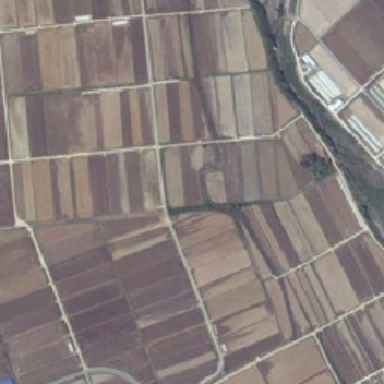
Farmland is colored by many different colors and it looks like a palette .